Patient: sex M, age 74
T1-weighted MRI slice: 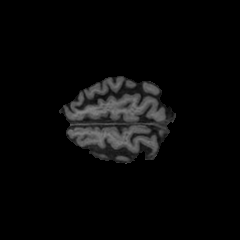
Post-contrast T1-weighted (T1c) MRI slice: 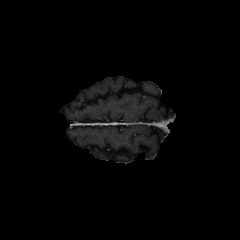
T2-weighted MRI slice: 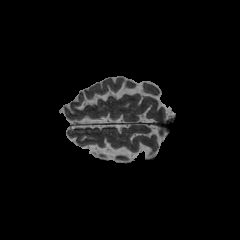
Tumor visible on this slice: no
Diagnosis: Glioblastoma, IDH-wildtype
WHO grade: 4